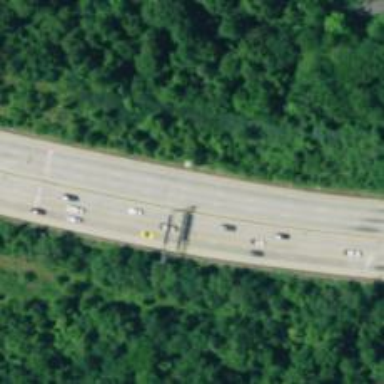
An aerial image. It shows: Motorway identified as Other Freeway and Expressway by HFCS.